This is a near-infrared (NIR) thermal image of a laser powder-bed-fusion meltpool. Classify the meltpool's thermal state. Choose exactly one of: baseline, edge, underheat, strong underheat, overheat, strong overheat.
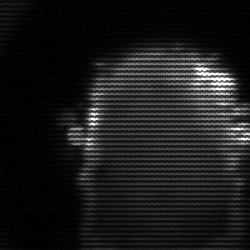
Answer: baseline